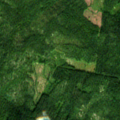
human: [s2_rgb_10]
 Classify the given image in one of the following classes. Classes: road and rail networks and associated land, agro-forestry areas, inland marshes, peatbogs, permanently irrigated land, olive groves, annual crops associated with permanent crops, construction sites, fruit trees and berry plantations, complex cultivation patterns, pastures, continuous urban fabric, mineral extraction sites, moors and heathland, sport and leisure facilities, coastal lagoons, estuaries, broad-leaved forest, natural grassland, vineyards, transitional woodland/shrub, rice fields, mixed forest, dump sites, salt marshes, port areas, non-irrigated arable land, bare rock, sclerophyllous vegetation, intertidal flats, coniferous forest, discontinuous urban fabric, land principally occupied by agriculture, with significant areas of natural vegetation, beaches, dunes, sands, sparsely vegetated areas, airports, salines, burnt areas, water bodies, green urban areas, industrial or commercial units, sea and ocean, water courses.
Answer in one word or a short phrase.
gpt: coniferous forest